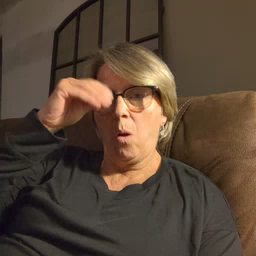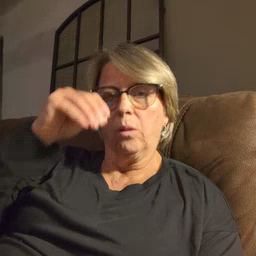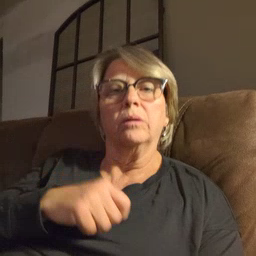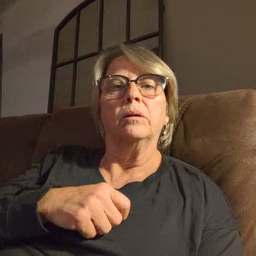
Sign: owl